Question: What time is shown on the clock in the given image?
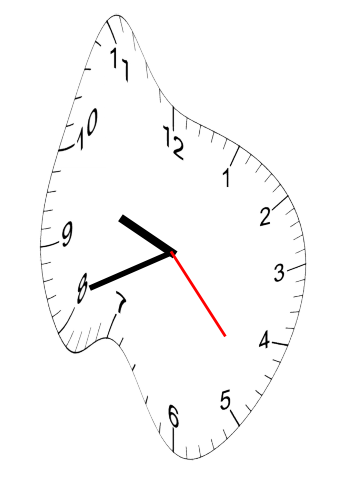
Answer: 09:41:23